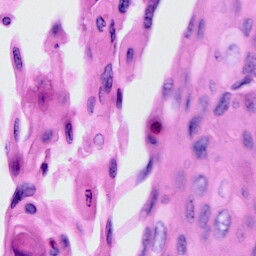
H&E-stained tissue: Cervix